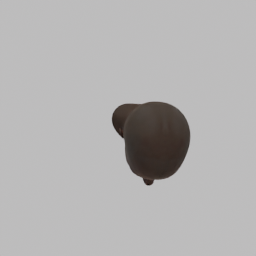
Label: people